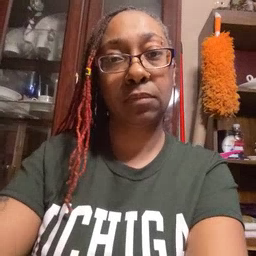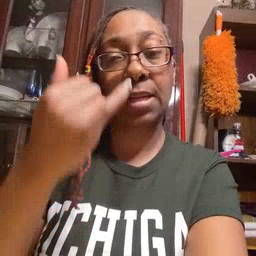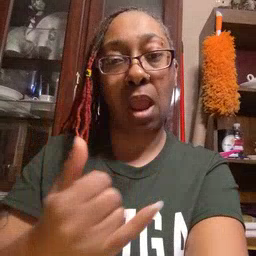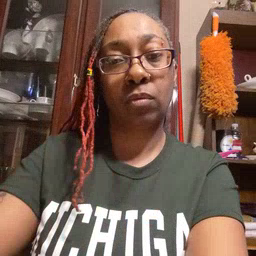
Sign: now